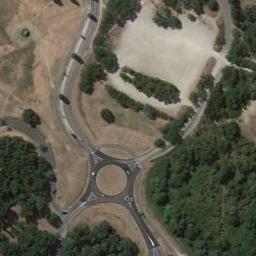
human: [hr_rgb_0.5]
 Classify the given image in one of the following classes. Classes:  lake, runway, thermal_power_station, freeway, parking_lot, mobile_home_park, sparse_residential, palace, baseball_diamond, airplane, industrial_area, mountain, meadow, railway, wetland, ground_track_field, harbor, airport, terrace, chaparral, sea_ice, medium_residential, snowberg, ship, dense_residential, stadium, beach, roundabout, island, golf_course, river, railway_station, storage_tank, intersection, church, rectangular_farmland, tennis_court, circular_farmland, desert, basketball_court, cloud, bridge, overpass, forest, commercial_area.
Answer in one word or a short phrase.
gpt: roundabout